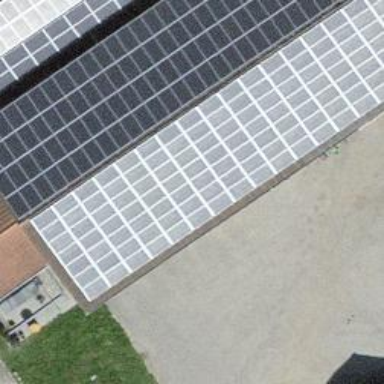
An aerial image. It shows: Solar power generator.